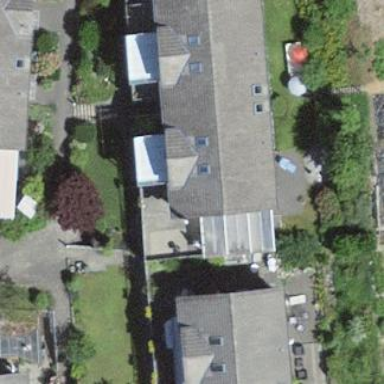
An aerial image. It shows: Terrace building.